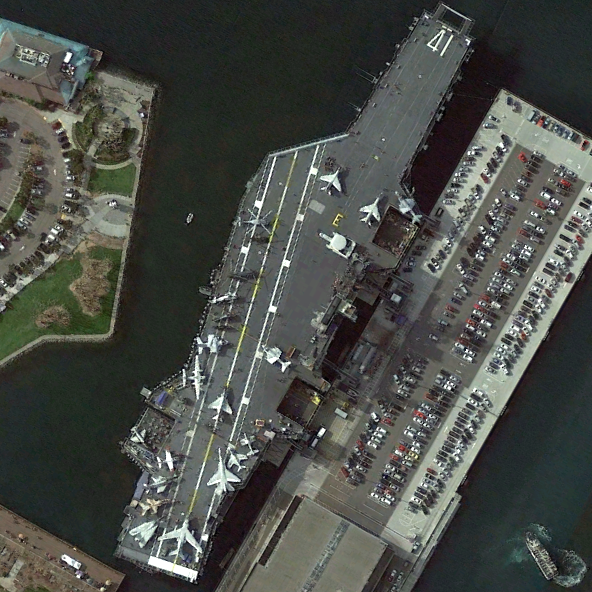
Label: aircraft_carrier